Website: crate-barrel
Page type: address-validator
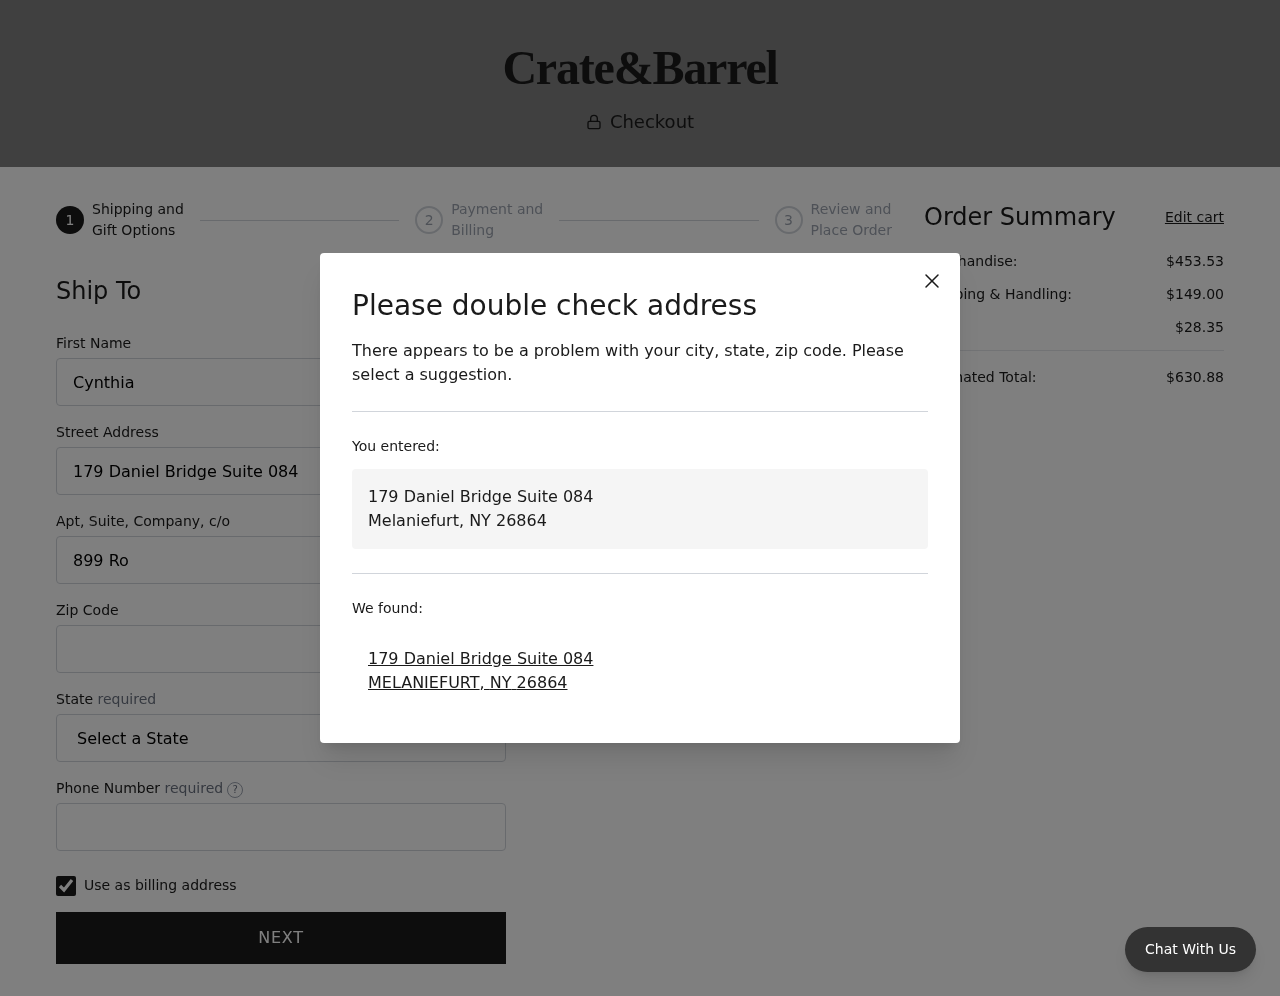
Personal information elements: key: PII_CITY
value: Melaniefurt
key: PII_CITY
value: MELANIEFURT
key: PII_FIRSTNAME
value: Cynthia
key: PII_PHONE
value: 6142057120
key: PII_POSTCODE
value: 26864
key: PII_STATE
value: New York
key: PII_STATE_ABBR
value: NY
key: PII_STREET
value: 179 Daniel Bridge Suite 084
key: PII_STREET2
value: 899 Robert Rapid Apt. 068
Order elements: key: ORDER_SUBTOTAL
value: $453.53
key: ORDER_SHIPPING_COST
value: $149.00
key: ORDER_TAX
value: $28.35
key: ORDER_TOTAL
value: $630.88